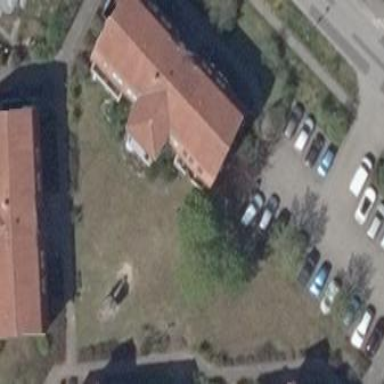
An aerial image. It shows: Image showing building with apartments.